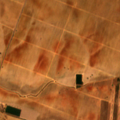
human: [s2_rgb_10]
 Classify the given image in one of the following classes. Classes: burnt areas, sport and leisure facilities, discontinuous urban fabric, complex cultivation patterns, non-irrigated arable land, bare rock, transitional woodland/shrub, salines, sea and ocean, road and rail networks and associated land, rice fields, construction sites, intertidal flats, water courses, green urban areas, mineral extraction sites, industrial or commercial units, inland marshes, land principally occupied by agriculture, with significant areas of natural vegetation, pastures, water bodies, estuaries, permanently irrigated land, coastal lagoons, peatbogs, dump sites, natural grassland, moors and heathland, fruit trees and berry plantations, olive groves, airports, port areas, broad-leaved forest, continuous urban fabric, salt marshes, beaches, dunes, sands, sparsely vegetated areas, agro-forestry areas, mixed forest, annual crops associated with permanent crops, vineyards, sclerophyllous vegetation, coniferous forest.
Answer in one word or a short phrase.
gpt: non-irrigated arable land, olive groves